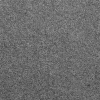
Atmospheric dust classification: dusty